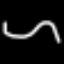
Label: squiggle